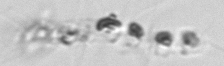
Label: Chaetoceros_socialis